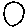
Label: circle